Question: I have a Kendo MultiSelect with 'MaxSelectedItems' set to 1, so user can select only one value. I'd like to make the 'tag' to fill the input completely. Currently, it leaves some space after itself.

I'm aware of 'TagMode', but what I'm looking for is that the tag fills the entire input box.
This is what I'm using:
'''
@(Html.Kendo().MultiSelectFor(x => x.field)
.MaxSelectedItems(1)
.Placeholder("")
.DataValueField("Id")
.DataTextField("Text")
.AutoBind(false)
.DataSource(ds => ds
.Read("SelectField", "API").ServerFiltering(true))
.ItemTemplate("#:Code# - #: Text#")
.TagTemplate("#:Code# - #: Text#")
.TagMode(TagMode.Single)
.HighlightFirst(true)
)
'''
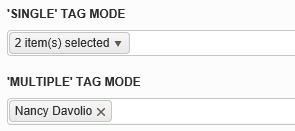
Answer: You can simply use CSS:
'''
#select_id > li.k-button {
width: 100%;
}
'''
Just add some id to make this selector more specific
To maximize filled space you should also hide next '<input>'
'''
#select_id ~ input {
width: 0px !important;
display: none;
}
'''